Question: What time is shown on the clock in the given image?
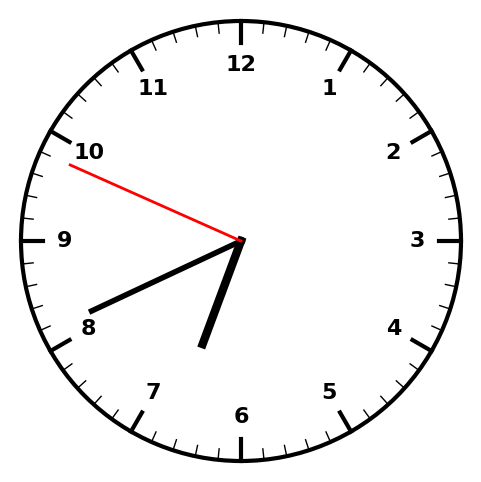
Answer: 06:40:49